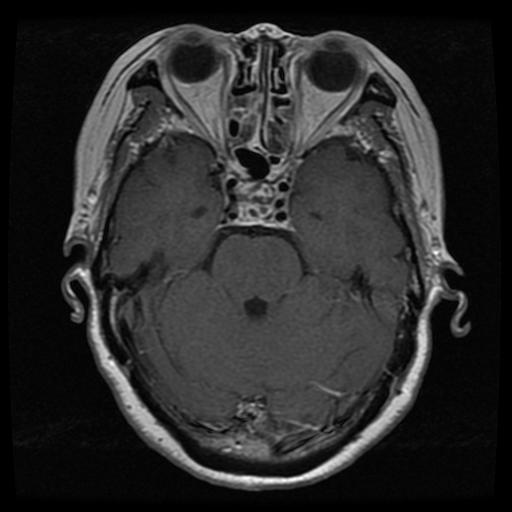
Label: pituitary